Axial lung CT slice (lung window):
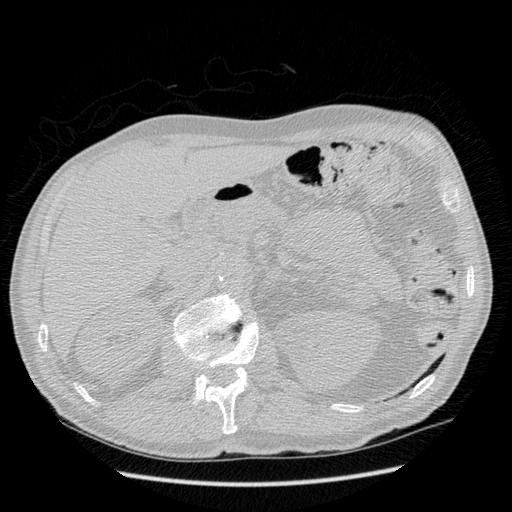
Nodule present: no